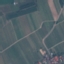
Land use / land cover class: PermanentCrop